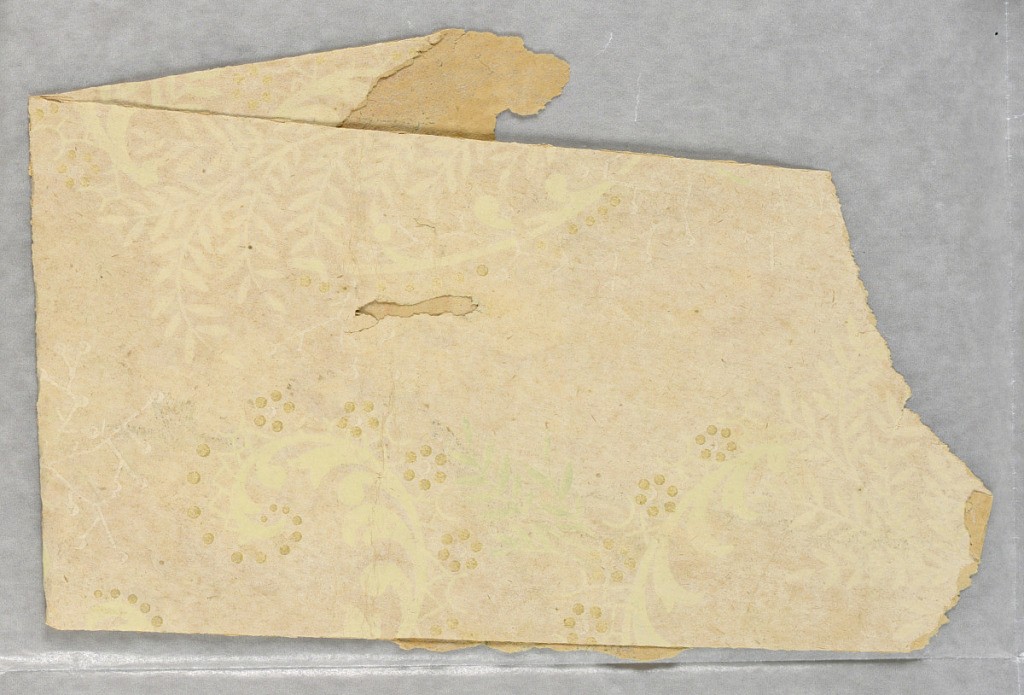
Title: Sidewall - fragment
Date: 1880–90
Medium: Machine-printed
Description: Very faded, with scrolling foliage design printed in gold and mica highlights.